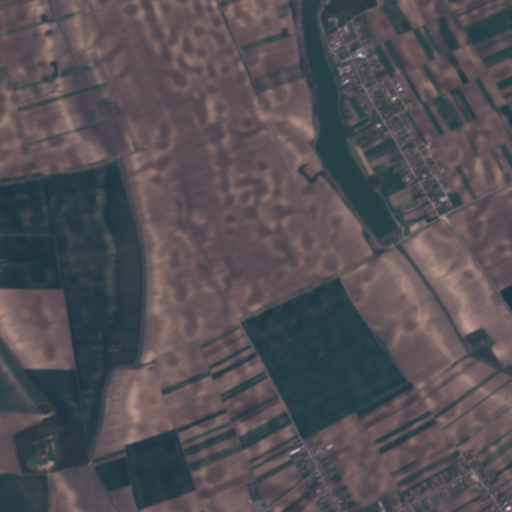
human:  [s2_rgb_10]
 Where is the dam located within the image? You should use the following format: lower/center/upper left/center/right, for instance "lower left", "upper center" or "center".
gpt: The dam is located in the center right of the image.
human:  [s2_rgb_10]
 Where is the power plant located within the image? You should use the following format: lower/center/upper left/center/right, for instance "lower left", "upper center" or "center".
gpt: There is no power plant in the image.